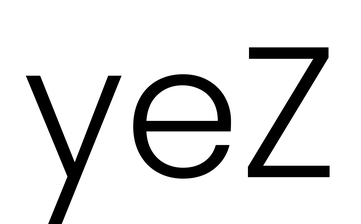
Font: Poppins-Light